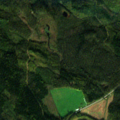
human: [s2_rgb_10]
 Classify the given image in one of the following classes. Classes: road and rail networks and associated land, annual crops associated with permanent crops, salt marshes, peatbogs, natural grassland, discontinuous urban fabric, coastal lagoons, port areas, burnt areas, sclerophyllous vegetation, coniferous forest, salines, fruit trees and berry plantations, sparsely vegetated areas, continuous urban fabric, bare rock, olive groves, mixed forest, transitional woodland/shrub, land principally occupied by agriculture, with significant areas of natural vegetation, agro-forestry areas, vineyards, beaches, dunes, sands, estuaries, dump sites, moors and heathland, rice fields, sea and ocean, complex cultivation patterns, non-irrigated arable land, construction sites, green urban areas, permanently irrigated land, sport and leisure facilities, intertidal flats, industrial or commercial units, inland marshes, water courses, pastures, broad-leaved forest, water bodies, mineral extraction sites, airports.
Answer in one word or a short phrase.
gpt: coniferous forest, mixed forest, water bodies